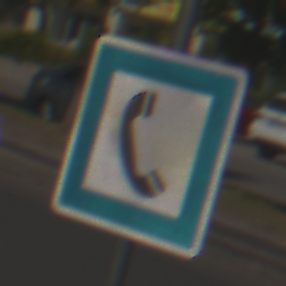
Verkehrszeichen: Fernsprecher
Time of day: Midday
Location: Outdoor (Urban)
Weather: Clear
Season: NotSpecified
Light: Natural